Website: home-depot
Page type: delivery-shipping
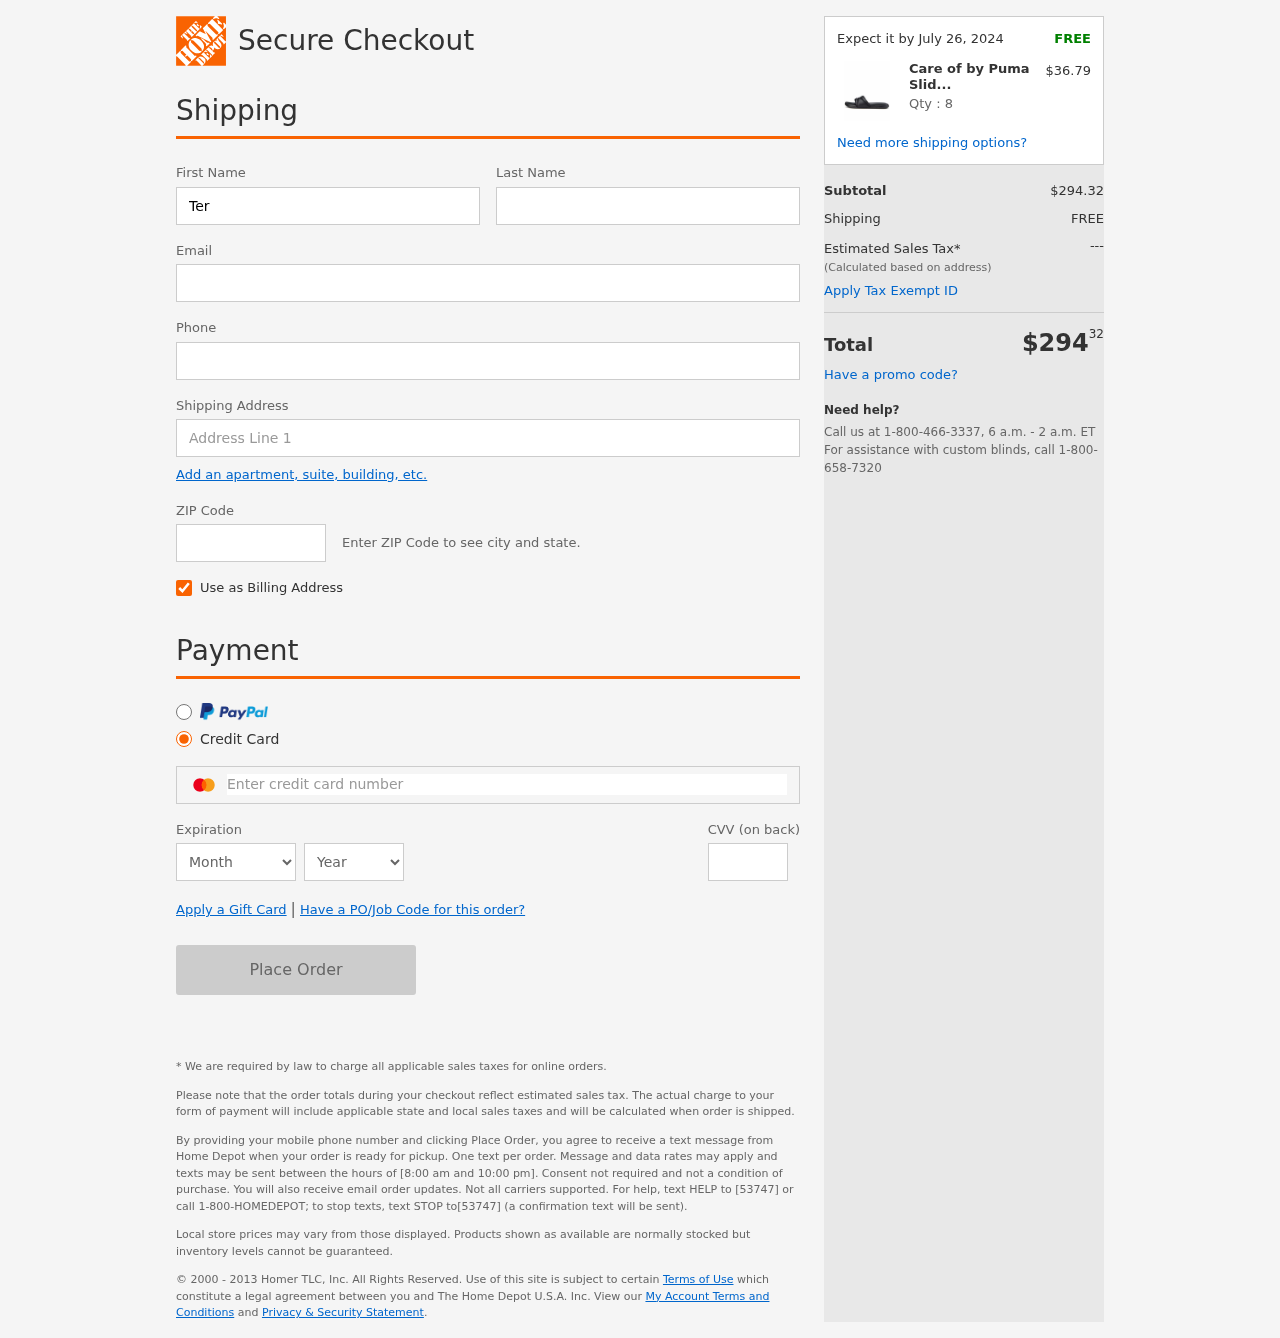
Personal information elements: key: PII_CARD_CVV
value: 549
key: PII_CARD_EXPIRY_MONTH
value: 10
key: PII_CARD_EXPIRY_YEAR
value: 30
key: PII_CARD_NUMBER
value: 5391 1653 6574 8901
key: PII_EMAIL
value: teresa.thomas@yahoo.com
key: PII_FIRSTNAME
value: Teresa
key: PII_LASTNAME
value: Thomas
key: PII_PHONE
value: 7735835039
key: PII_POSTCODE
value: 08454
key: PII_STREET
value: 49828 Cameron Plain
Product elements: key: PRODUCT1_NAME
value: Care of by Puma Slide 2 Women's Flip Flops
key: PRODUCT1_PRICE
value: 36.79
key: PRODUCT1_QUANTITY
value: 8
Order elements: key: ORDER_DELIVERY_DATE
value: Expect it by July 26, 2024
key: ORDER_SUBTOTAL
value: $294.32
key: ORDER_SHIPPING_COST
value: FREE
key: ORDER_TOTAL
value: $29432